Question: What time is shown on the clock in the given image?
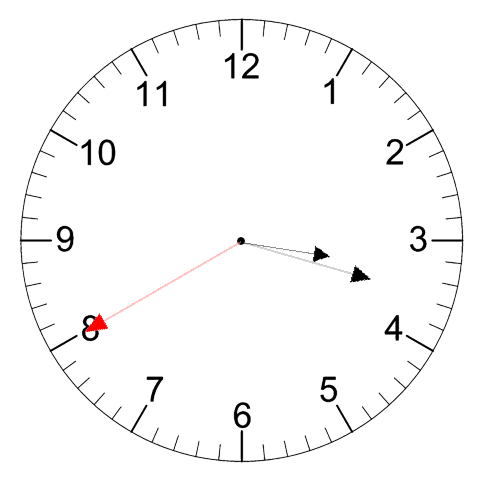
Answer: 03:17:40